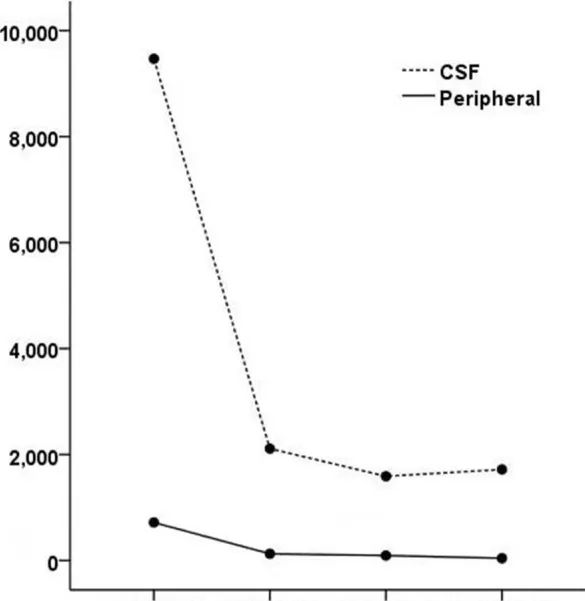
The carcinoembryonic antigen (CEA) levels from the cerebrospinal fluid (CSF) and peripheral blood were significantly decreased.
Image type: chart (chart)